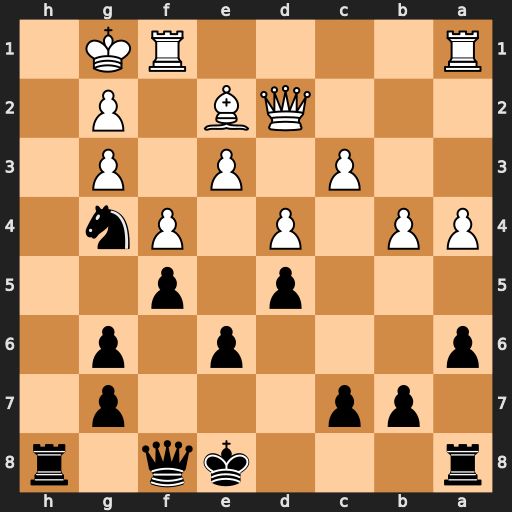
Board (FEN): r3kq1r/1pp3p1/p3p1p1/3p1p2/PP1P1Pn1/2P1P1P1/3QB1P1/R4RK1
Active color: b
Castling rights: kq
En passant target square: -
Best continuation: Rh1+ Kxh1 Qh8+ Kg1 Qh2#